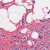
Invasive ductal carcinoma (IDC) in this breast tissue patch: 1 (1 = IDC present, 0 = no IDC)